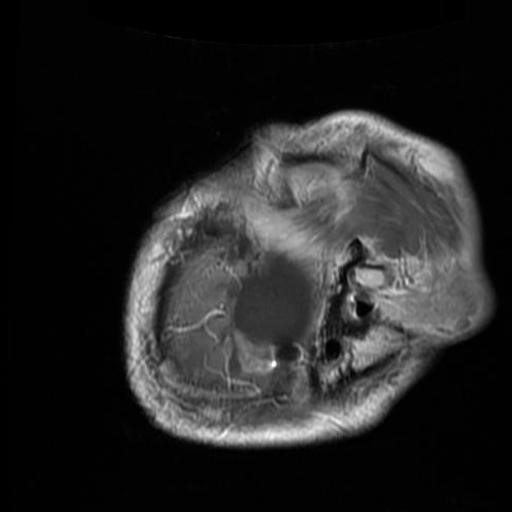
Label: brain_glioma